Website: bh-photo
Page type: receipt
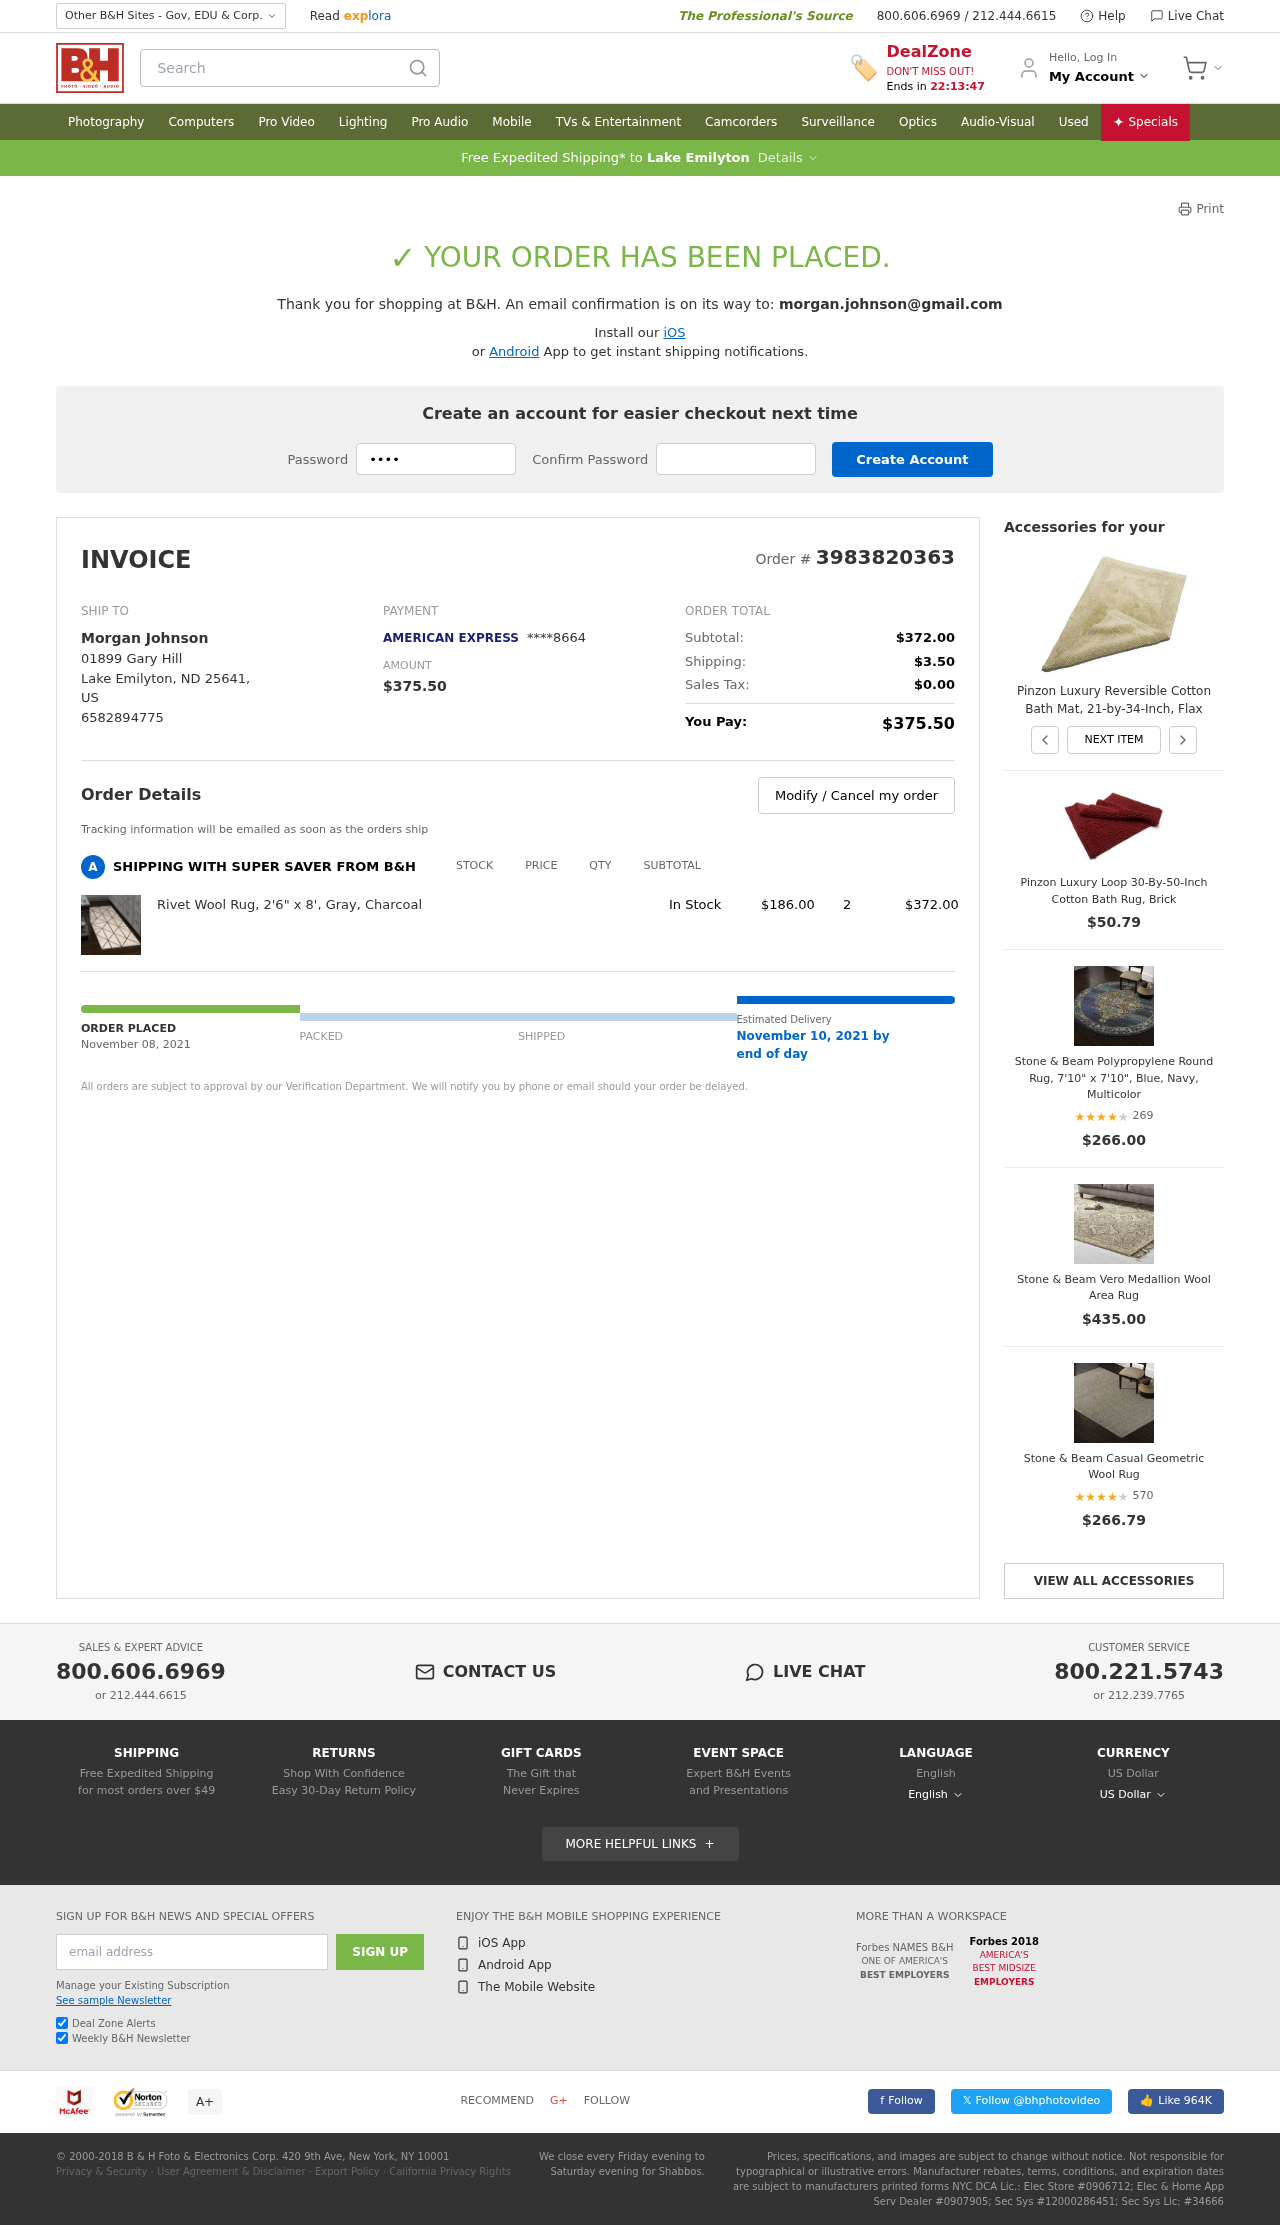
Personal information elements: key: PII_CARD_LAST4
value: ****8664
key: PII_CARD_TYPE
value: AMERICAN EXPRESS
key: PII_CITY
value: Lake Emilyton
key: PII_COUNTRY_CODE
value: US
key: PII_EMAIL
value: morgan.johnson@gmail.com
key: PII_FULLNAME
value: Morgan Johnson
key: PII_PHONE
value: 6582894775
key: PII_POSTCODE
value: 25641
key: PII_STATE_ABBR
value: ND
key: PII_STREET
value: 01899 Gary Hill
Product elements: key: PRODUCT1_NAME
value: Rivet Wool Rug, 2'6" x 8', Gray, Charcoal
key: PRODUCT1_PRICE
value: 186
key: PRODUCT1_QUANTITY
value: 2
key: PRODUCT2_NAME
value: Pinzon Luxury Reversible Cotton Bath Mat, 21-by-34-Inch, Flax
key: PRODUCT3_NAME
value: Pinzon Luxury Loop 30-By-50-Inch Cotton Bath Rug, Brick
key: PRODUCT3_PRICE
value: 50.79
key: PRODUCT4_NAME
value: Stone & Beam Polypropylene Round Rug, 7'10" x 7'10", Blue, Navy, Multicolor
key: PRODUCT4_NUM_RATINGS
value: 269
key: PRODUCT4_PRICE
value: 266
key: PRODUCT4_RATING
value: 3.9
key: PRODUCT5_NAME
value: Stone & Beam Vero Medallion Wool Area Rug
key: PRODUCT5_PRICE
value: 435
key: PRODUCT6_NAME
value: Stone & Beam Casual Geometric Wool Rug
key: PRODUCT6_NUM_RATINGS
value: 570
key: PRODUCT6_PRICE
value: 266.79
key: PRODUCT6_RATING
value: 4.4
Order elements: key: ORDER_ID
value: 3983820363
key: ORDER_TOTAL
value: $375.50
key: ORDER_SUBTOTAL
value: $372.00
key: ORDER_SHIPPING_COST
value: $3.50
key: ORDER_TAX
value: $0.00
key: ORDER_DATE
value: November 08, 2021
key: ORDER_DELIVERY_DATE
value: November 10, 2021 by
Search elements: key: HEADER_SEARCH
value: Search